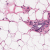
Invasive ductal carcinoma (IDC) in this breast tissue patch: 0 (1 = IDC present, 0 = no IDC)